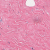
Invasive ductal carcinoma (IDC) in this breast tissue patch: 0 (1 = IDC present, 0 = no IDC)